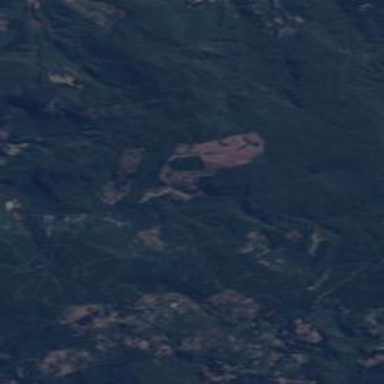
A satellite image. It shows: Forest area.